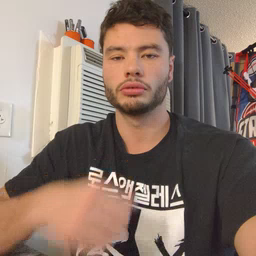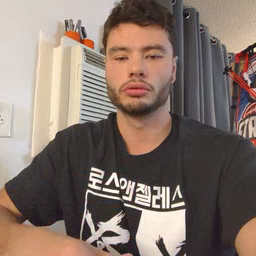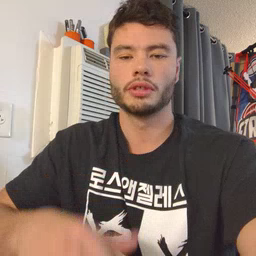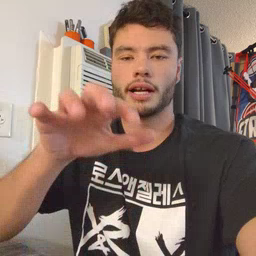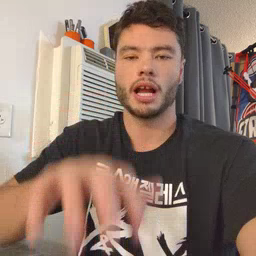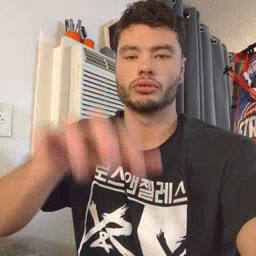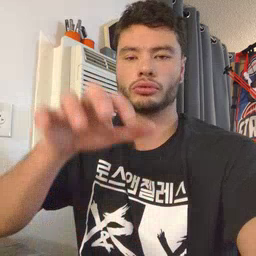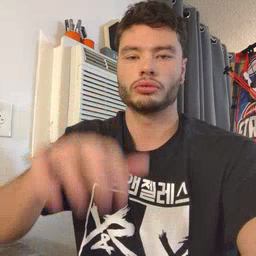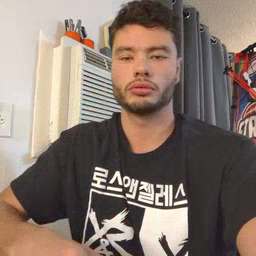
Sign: alligator